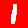
Digit: 1